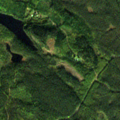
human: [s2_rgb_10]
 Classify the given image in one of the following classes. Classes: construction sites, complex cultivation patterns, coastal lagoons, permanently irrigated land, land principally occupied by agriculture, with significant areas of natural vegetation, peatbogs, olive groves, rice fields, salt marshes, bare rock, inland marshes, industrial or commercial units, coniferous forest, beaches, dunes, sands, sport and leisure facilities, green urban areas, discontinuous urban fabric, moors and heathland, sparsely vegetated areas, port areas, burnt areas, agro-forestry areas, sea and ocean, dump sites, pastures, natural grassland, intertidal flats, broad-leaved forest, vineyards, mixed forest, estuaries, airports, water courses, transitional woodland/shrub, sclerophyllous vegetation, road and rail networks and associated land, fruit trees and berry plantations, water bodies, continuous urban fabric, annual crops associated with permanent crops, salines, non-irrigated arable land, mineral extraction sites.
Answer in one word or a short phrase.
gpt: coniferous forest, mixed forest, transitional woodland/shrub